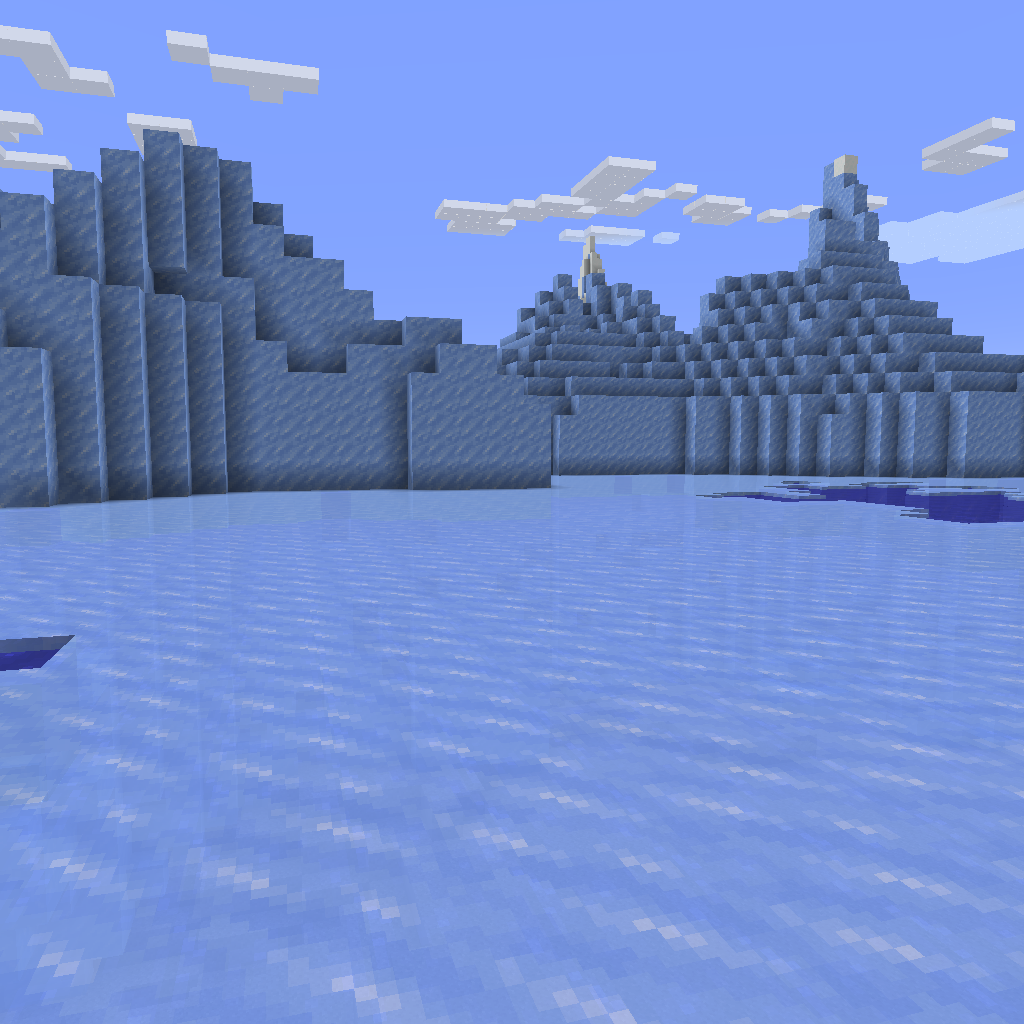
frozen hills